Question: Suppose my population has n marbles, and only 1% of them are red. In a sample of 30 draws, what's the probability that I draw at least 1 red marble?
I know that P(at least 1 red marble) = 1 - P(no red marbles)
I wrote a function in R
'''
pMarble = function(n){
1-(choose(n-ceiling(0.01*n), 30)/choose(n, 30))
}
'''
The function takes in 1 parameter, the number of marbles in the population, and I use an sapply to iterate over the different values of n
'''
n = 100:1000
toplot = sapply(n, pMarble)
plot(n, toplot)
'''

Why is the plot discontinuous? I thought it would just be a decreasing, continuous function. As the total number of marbles increases, given that I'm only drawing 30 marbles, then the probability of drawing at least 1 red marble (present in the population at 1% frequency) would be monotonically decreasing? Why am I seeing discontinuities?
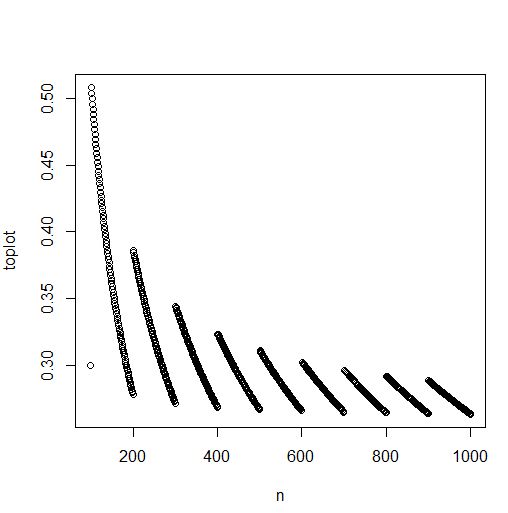
Answer: > Suppose my population has n marbles, and only 1% of them are red. In a sample of 30 draws, what's the probability that I draw at least 1 red marble?
You're right that the probability of at least 1 red marble is '1-Pr(no marbles)'; for a binomial, it's actually the case that (since the individual marble-selections within a draw are independent) that the probability of no marbles in 30 draws of 'n' marbles is the same as the probability of no marbles in a single draw of '30n' marbles ... so we have '1-(1-p)^(30n)'.
'''
p <- 0.01
par(las=1,bty="l") ## cosmetic
curve(1-(1-p)^(30*x),from=0,to=100,
xlab="Number of 30-marble draws",ylab="prob(>0 marbles)")
'''

Let's test this empirically for a single case:
'''
(1-(1-p)^(30*3)) ## 3 draws, 0.595
set.seed(101)
mean(replicate(100000,
any(rbinom(3,prob=0.01,size=30)>0)))
## 0.59717
'''